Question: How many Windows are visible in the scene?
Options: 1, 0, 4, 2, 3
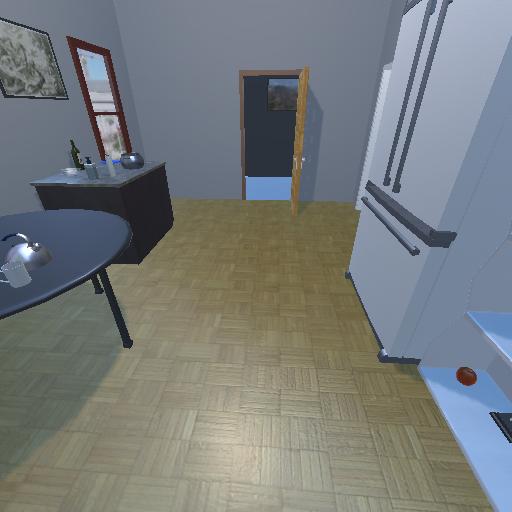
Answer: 1